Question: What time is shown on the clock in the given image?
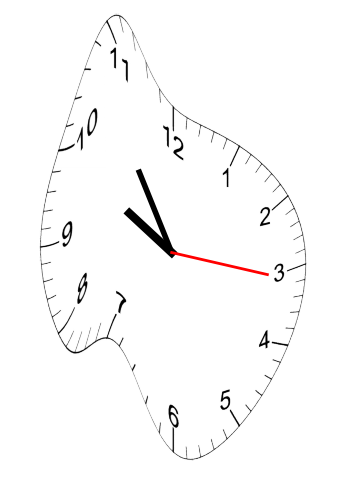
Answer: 09:54:16